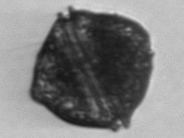
Label: Alexandrium_catenella